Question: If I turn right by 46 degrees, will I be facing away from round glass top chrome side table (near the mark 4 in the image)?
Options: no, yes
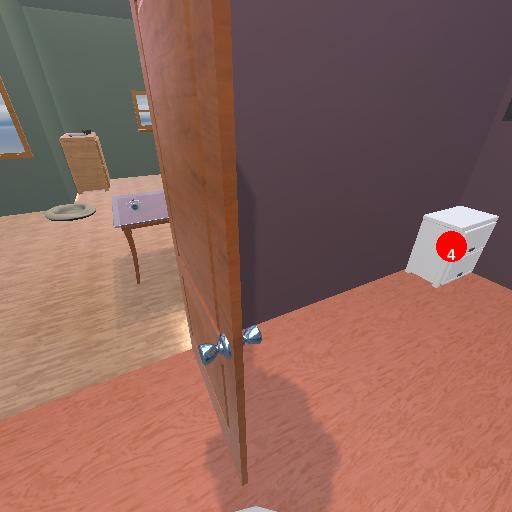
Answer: no